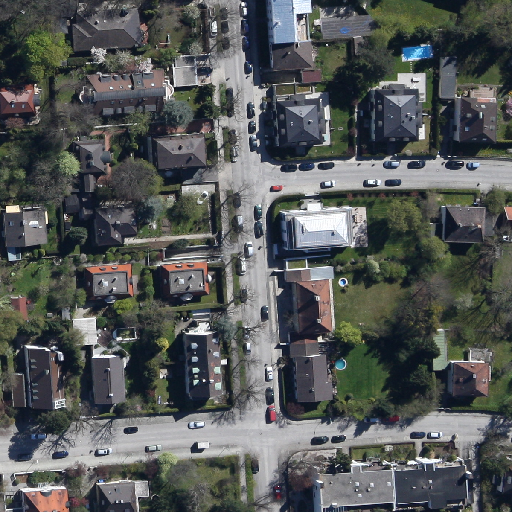
Referring expression: sidewalk